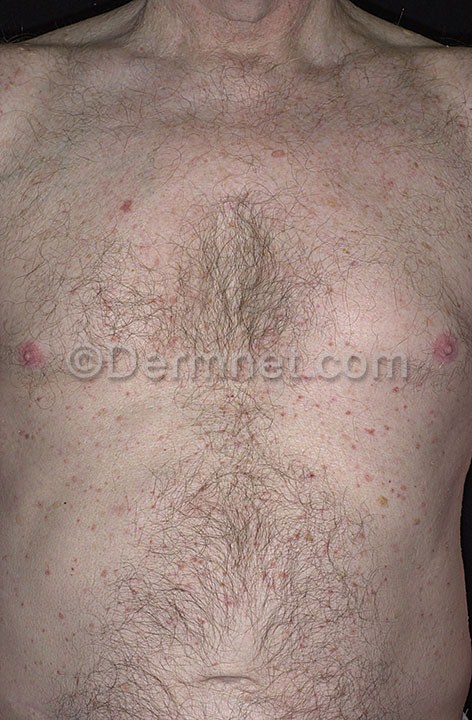
Disease: Bullous Disease Photos